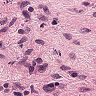
Metastatic tissue present: no